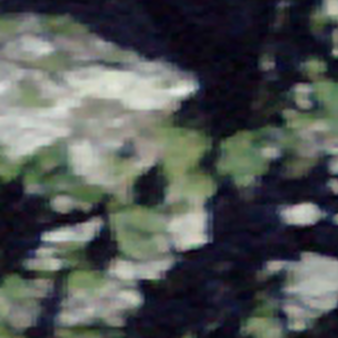
Label: bouldering_area